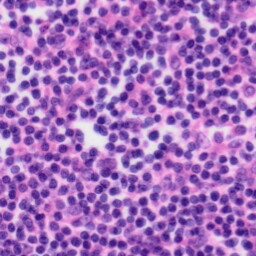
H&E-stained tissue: Tonsil